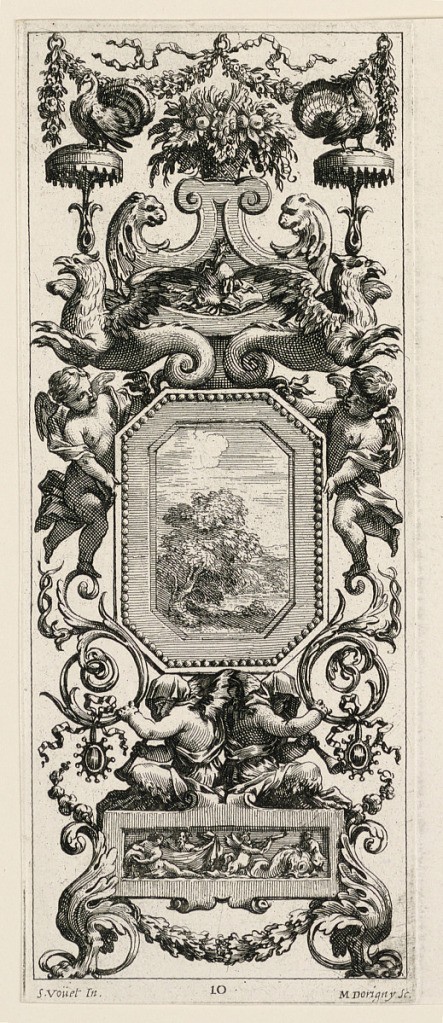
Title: Ornamental Panel Surmounted by a Basket of Flowers and a Garland, plate 10 from the Livre de Diverses Grotesques peintes dans le Cabinet et Bains de la Reyne Regente, au Palais Royale
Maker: Michel Dorigny, 1617 – 1665
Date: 1647
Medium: etching with engraving on laid paper
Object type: Print
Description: Grotesque panel with octagonal medallions held by four figures as centerpieces surmounted by flower basket flanked by turkeys. Grotesque design composed of wreath and floral scroll motifs.